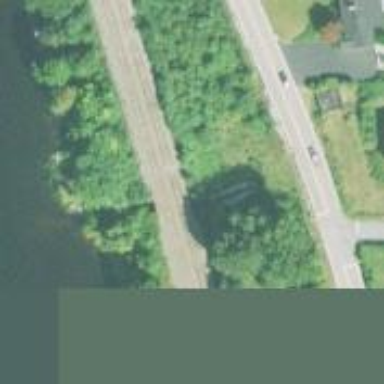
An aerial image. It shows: Railway bridge over siding railway service.